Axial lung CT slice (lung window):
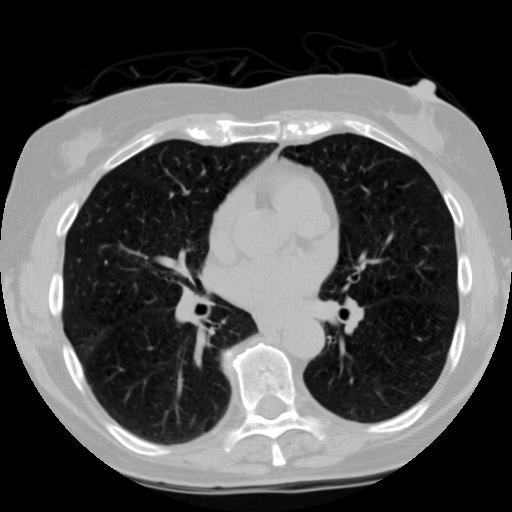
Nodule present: no